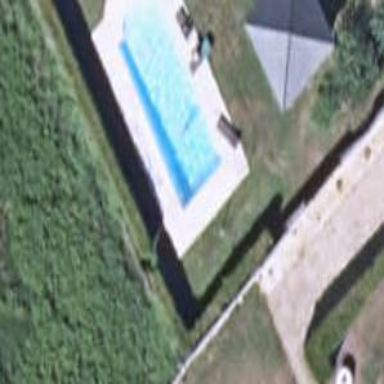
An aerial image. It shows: Swimming pool located in leisure land.